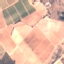
Label: PermanentCrop